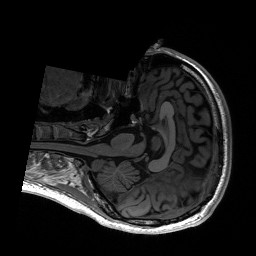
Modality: T1w
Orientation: axial
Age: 31
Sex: male